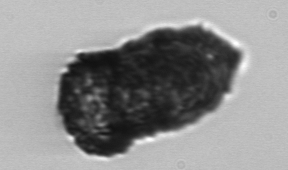
Label: Tintinnopsis